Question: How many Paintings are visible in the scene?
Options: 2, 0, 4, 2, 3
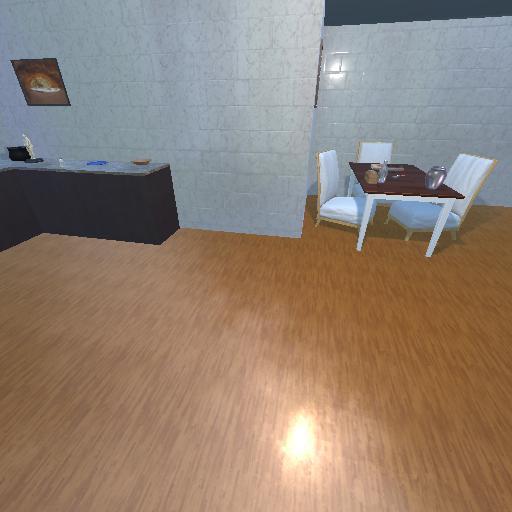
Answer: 2